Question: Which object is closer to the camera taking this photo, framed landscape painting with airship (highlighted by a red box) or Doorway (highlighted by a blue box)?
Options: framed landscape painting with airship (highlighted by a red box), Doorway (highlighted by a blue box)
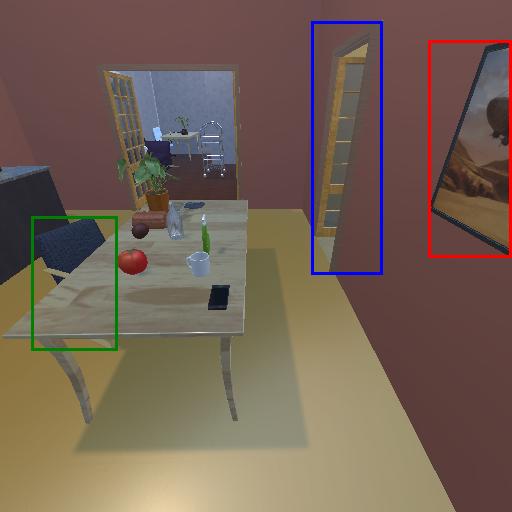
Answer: framed landscape painting with airship (highlighted by a red box)